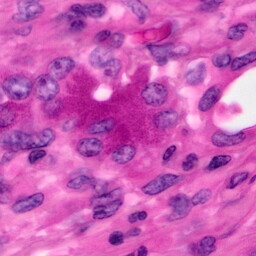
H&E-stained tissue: Pancreatic